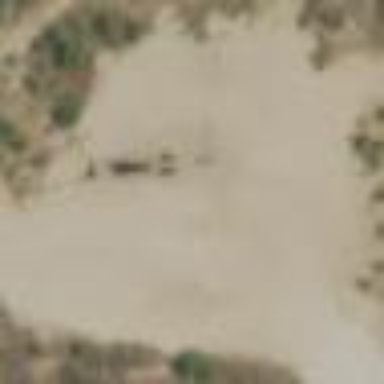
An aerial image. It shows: Wellsite with natural sand surroundings.